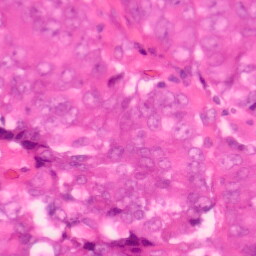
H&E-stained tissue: Colon